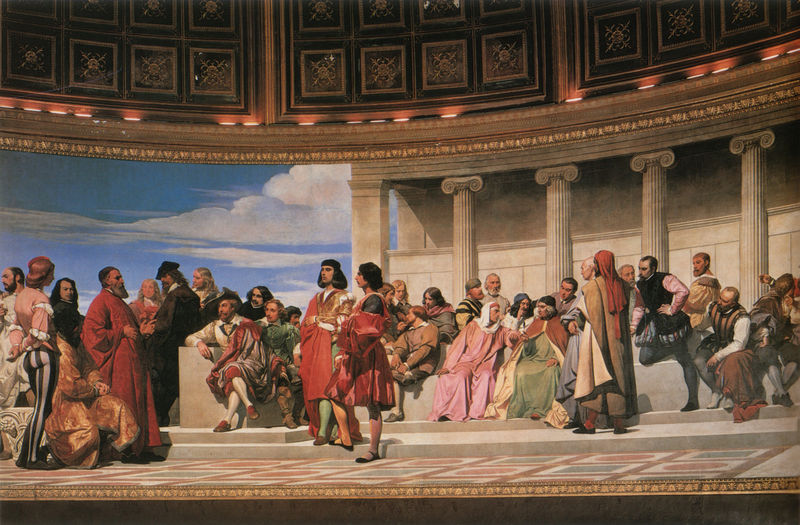
Titel: L'Hémicycle de l'École des Beaux-Arts, Der Halbkreis der École des Beaux-Arts
Künstler: Paul Delaroche
Standort: Paris
Institution: École Nationale Supérieure des Beaux-Arts
Schlagwörter: blau, gemälde, gruppe, himmel, mann, rubens, schatten, weiß, wolken, frauen, gelb, grün, menschen, ocker, sitzen, ausschnitt, braun, bunt, frau, grau, holz, hut, hüte, kleid, kleider, licht, marmor, männer, paris, pfeiler, raum, schwarz, stuhl, säule, säulen, dach, gebäude, rot, wolke, fest, gesellschaft, gespräch, haube, leute, malerei, menge, meschen, muster, versammlung, alt, bart, bärte, gericht, jung, wand, architektur, falten, historie, kleidung, mensch, rahmen, sockel, stehen, stein, bildnis, gelehrte, gesten, innenraum, porträt, sonne, boden, gewand, gold, haare, kostüm, mantel, sitzend, adel, decke, gewänder, klassizismus, personen, bühne, theater, renaissance, rosa, seide, kreis, rund, adelige, hellblau, kopfbedeckung, farbig, sitz, sitze, bogen, italien, perspektive, venedig, fußboden, schuhe, schule, zuschauer, hosen, modern, mauer, platz, bank, beleuchtung, saal, kuppel, treppe, bischof, thron, kopftuch, detail, dichter, dekor, ornamente, wandgemälde, wandmalerei, maler, streifen, stufe, stufen, galerie, halle, gang, kolonnade, loggia, antike, philosoph, künstler, fliesen, denker, volk, stiefel, herrscher, kardinal, treffen, fliese, mosaik, schuh, pracht, tizian, menschenmenge, verhandlung, architrav, kapitelle, neu, pantheon, rom, kapitell, intarsien, halbrund, tracht, fragment, fries, krümmung, wappen, schnörkel, prister, arabisch, gesims, voluten, ionisch, antik, griechisch, historienmalerei, priester, griechenland, historismus, kostüme, frei, diskussion, ionische säulen, kanneluren, geistliche, kasetten, kassetten, deckengemälde, fresko, basis, dorisch, vorbilder, durchbruch, tunika, helden, epochen, gespräche, arabien, disput, zusammentreffen, akademie, mäner, ingres, römisch, genie, säulenhalle, kasette, säulengang, architekten, perlstab, kasettendecke, triglyphen, aula, säulenordnung, rundbau, agora, ionische, piazza, universität, tuniken, sokrates, senat, farbenfroh, attikazone, baumeister, raffael, beraten, philosophie, rat, vortrag, scheinarchitektur, wplken, sacra conversatione, täfelung, philosophen, austausch, kasseten, persönlichkeiten, terazzo, säules, verhandlungen, partenon, kassetiert, kapitell4, architektr, bumt, kunstgeschichte, delaroche, disputation, diskussionsrunde, ecole des beaux-arts, genies, genieversammlung, hemicycle, perspektzive, sitzgruppen, tagung, ro, farbit, senatssaal, gelehrte,kaufleute, disput,halle